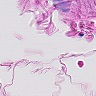
Metastatic tissue present: no